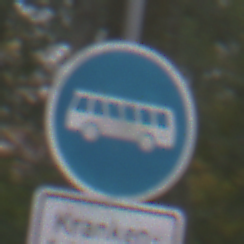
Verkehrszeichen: Busssonderstreifen
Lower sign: BesondereFahrzeugeUndTransportgueter4
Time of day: Midday
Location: Outdoor (Nature)
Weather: Overcast
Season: Autumn
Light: Natural